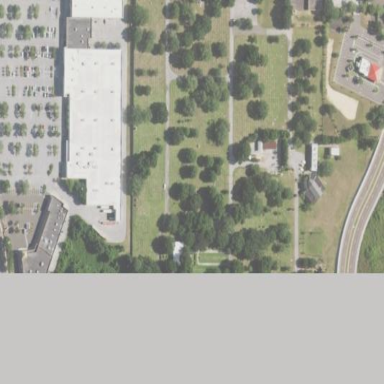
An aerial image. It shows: Cemetery.